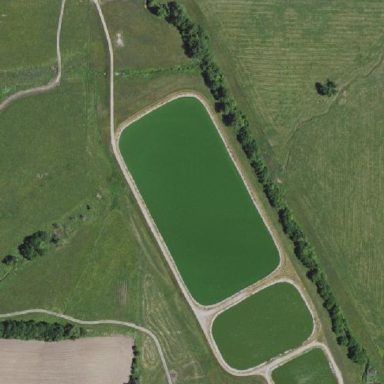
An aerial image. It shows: Basin for wastewater treatment with natural water resources.